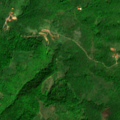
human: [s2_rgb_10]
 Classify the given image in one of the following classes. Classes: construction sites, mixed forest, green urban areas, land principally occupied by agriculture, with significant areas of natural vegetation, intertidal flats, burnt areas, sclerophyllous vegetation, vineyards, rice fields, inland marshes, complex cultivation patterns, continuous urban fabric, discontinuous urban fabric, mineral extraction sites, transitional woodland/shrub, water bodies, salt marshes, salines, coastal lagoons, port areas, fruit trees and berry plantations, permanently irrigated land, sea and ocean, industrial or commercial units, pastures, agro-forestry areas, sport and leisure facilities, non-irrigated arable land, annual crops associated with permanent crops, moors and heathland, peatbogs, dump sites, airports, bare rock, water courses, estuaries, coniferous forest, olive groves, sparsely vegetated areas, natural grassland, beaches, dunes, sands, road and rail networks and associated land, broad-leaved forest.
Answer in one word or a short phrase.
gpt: complex cultivation patterns, land principally occupied by agriculture, with significant areas of natural vegetation, broad-leaved forest, transitional woodland/shrub